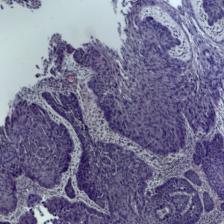
Diagnosis: OSCC